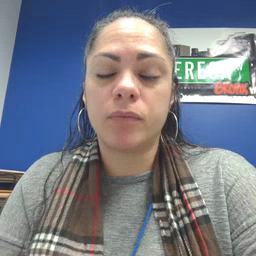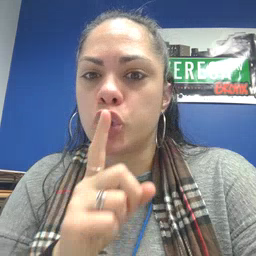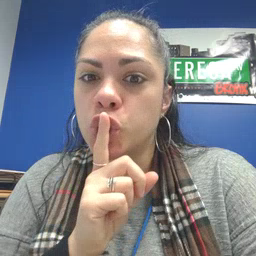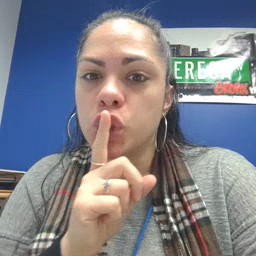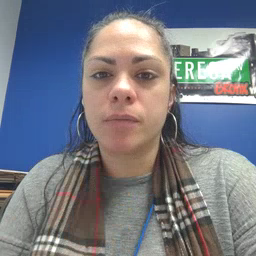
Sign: shhh